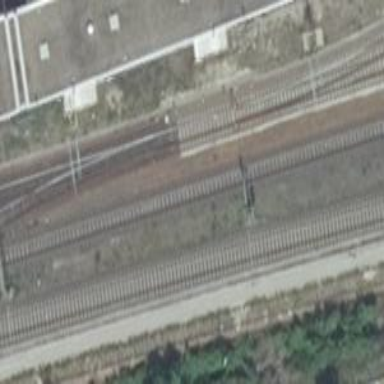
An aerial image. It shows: Railway switch.